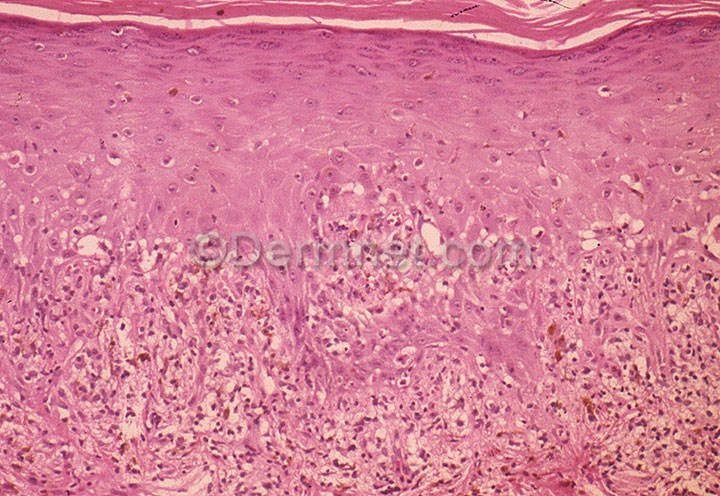
Disease: Psoriasis pictures Lichen Planus and related diseases